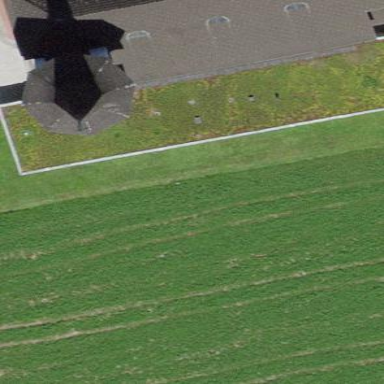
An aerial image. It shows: Beautiful church building.